Question: I made a application with the templet of a Single View Application. Then I added a label and connected it to the .h file of my ViewController. Then I made a picker, filled it, then set it (and a toolBar I made) to the textfield. But when I tap the textfield, the picker is just all black. If this made no sense, the code will explain it all.
# .h
'''
#import <UIKit/UIKit.h>
@interface ViewController : UIViewController {
}
@property (weak, nonatomic) IBOutlet UITextField *habitField;
@property (weak, nonatomic) NSArray *PickerData;
@end
'''
# .m
'''
#import "ViewController.h"
@interface ViewController ()
@end
@implementation ViewController
- (void)viewDidLoad
{
[super viewDidLoad];
// Do any additional setup after loading the view, typically from a nib.
NSArray *array = [[NSArray alloc] initWithObjects:@"1",@"2",@"3", nil];
self.PickerData = array;
UIToolbar *toolBar = [[UIToolbar alloc] init];
toolBar.barStyle = UIBarStyleBlackOpaque;
[toolBar sizeToFit];
[toolBar setBackgroundImage:[UIImage imageNamed:@"red_navigation_bar.png"] forToolbarPosition:UIToolbarPositionAny barMetrics:UIBarMetricsDefault];
UIBarButtonItem *flexSpace = [[UIBarButtonItem alloc] initWithBarButtonSystemItem:UIBarButtonSystemItemFlexibleSpace
target:self
action:nil];
UIBarButtonItem *doneButton = [[UIBarButtonItem alloc] initWithBarButtonSystemItem:UIBarButtonSystemItemDone
target:self
action:@selector(releasePicker)];
UIPickerView *Picker = [[UIPickerView alloc] init];
doneButton.image = [UIImage imageNamed:@"button.png"];
[toolBar setItems:@[flexSpace, doneButton] animated:YES];
self.habitField.inputAccessoryView = toolBar;
[self.habitField setInputView:Picker];
}
- (void)didReceiveMemoryWarning
{
[super didReceiveMemoryWarning];
// Dispose of any resources that can be recreated.
}
-(NSInteger)numberOfComponentsInPickerView:(UIPickerView *)pickerView {
return 1;
}
-(NSInteger)pickerView:(UIPickerView *)pickerView numberOfRowsInComponent:(NSInteger)component {
return [self.PickerData count];
}
-(NSString *)pickerView:(UIPickerView *)pickerView titleForRow:(NSInteger)row forComponent:(NSInteger)component {
return [self.PickerData objectAtIndex:row];
}
@end
'''
The simulator looks like this

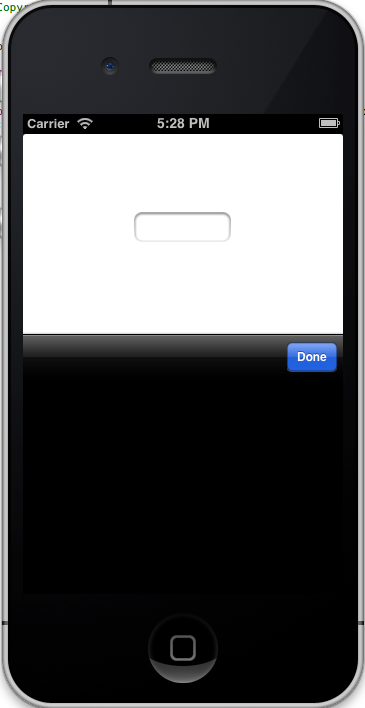
Answer: As i see you forgot to set delegate for picker ( UIPickerViewDelegate )
'''
Picker.delegate = self;
'''
Remember to add :)
'''
@interface ViewController : UIViewController<UIPickerViewDelegate> {
'''
}
Cheers